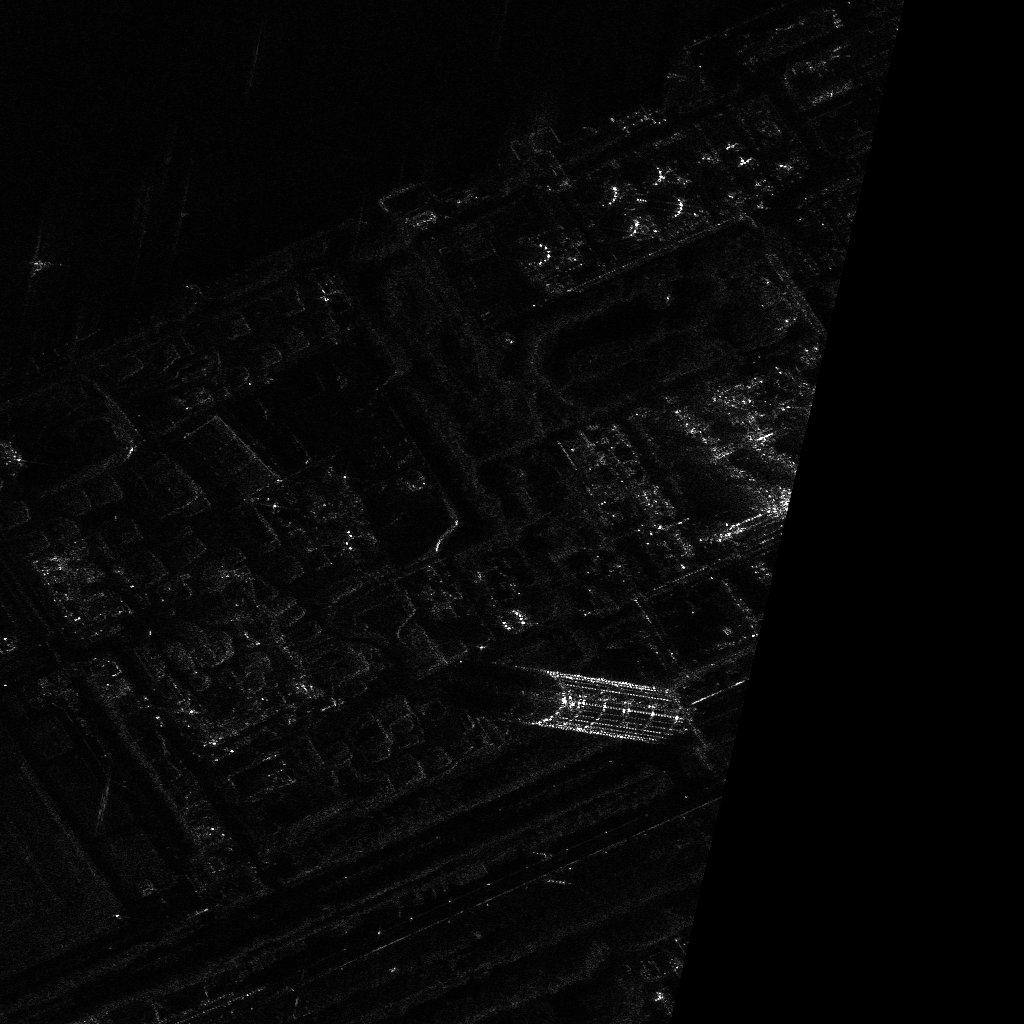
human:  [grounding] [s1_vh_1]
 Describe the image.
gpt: In the satellite image, there is  <ref>1 medium container </ref> <box>[[3, 24, 4, 26, 90]]</box> located at top left.